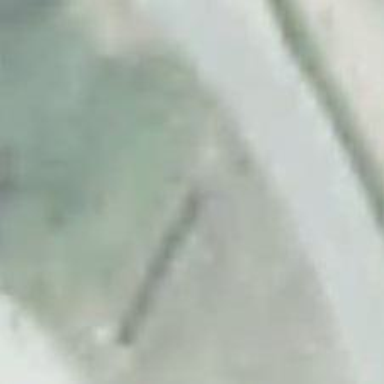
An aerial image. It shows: Drain passing through culvert tunnel.